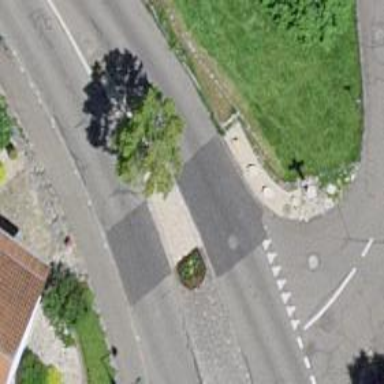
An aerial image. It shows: Uncontrolled zebra crossing on the road.